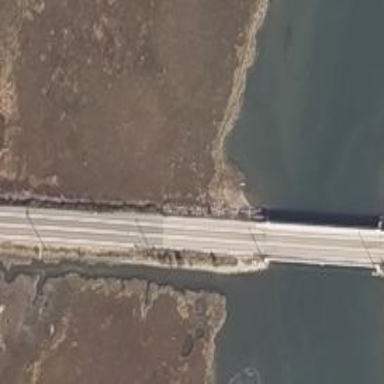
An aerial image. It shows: Tertiary road on asphalt surface on bridge.